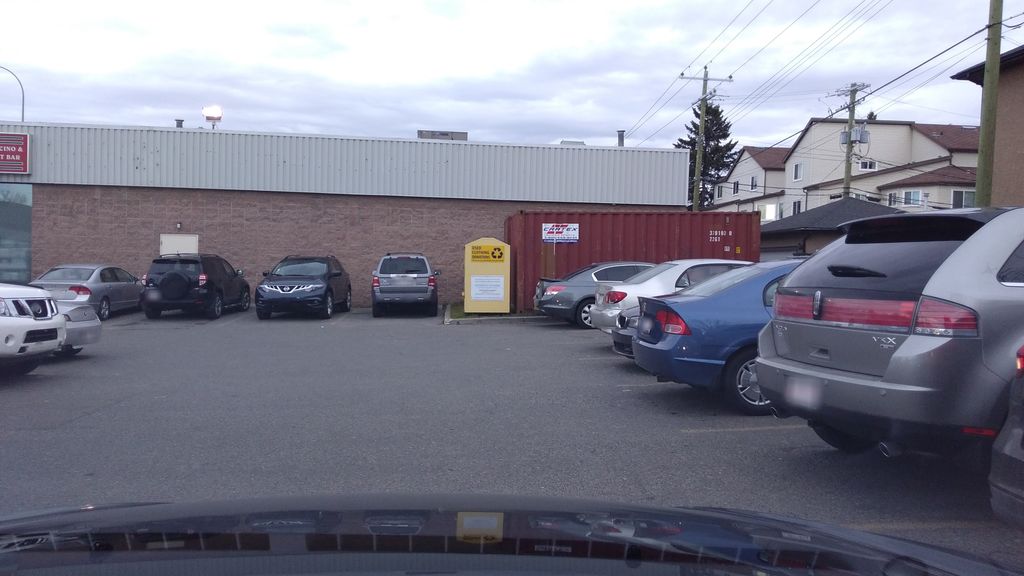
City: calgary